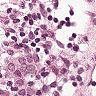
Metastatic tissue present: yes